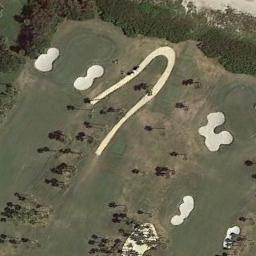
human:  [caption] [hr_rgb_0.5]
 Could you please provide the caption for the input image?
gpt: At the intersection of the three paths, There are two bunkers .

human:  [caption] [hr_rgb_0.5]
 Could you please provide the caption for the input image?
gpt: Many buildings are beside the golf course .

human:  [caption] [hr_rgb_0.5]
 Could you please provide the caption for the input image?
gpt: There are a few bunkers and a few paths on the large green lawn on the golf course and many trees .

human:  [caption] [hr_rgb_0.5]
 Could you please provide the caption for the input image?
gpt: The golf course has some putting greens, Fairways, Barrier trees and sandpits and a road goes through the golf course .

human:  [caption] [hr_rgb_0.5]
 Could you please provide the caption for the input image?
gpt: There are five bunkers and a winding path on the golf course .